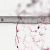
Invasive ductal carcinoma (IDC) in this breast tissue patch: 0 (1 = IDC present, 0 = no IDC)